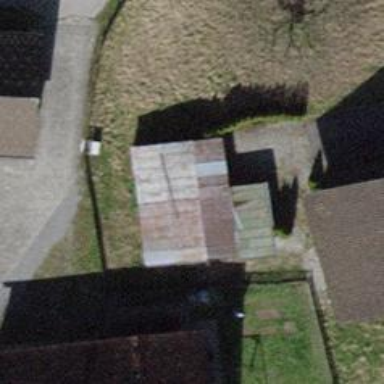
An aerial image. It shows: Hut.